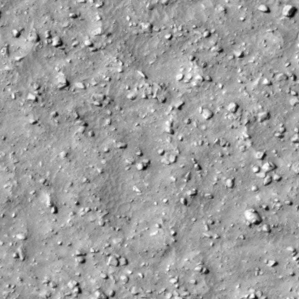
Label: non_frost